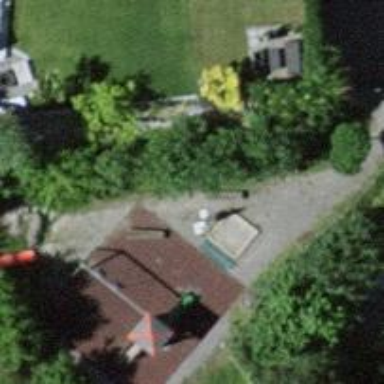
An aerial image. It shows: Bench.